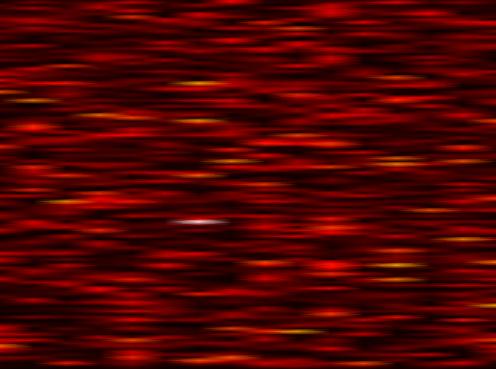
Label: WOLA